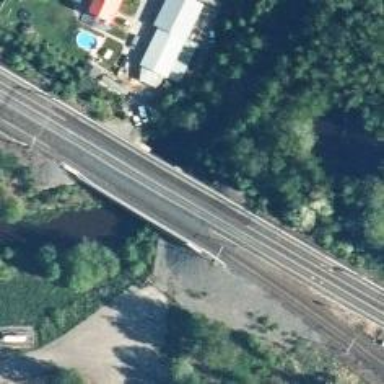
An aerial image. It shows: Bridge with continuous railway tracks that are electrified through contact line.